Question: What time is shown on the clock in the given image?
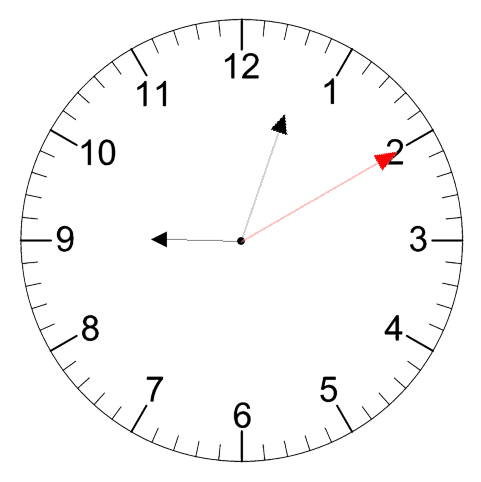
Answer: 09:03:10